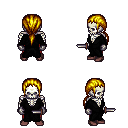
a pixel art fantasy rpg character, male body template, skeleton, gray robe, red pants, blonde ponytail hairstyle, metal gloves, maroon shoes, dagger, four views (front, back, left, right), 2x2 character sprite sheet, small pixel art, hard edges, no anti-aliasing